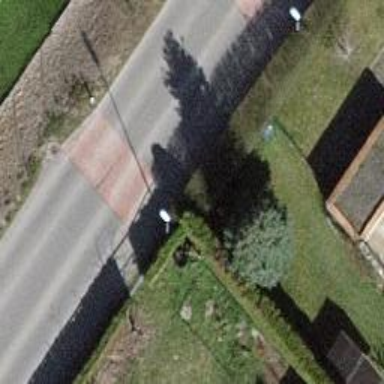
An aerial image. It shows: Hedge barrier.